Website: slack
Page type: newsletter-management
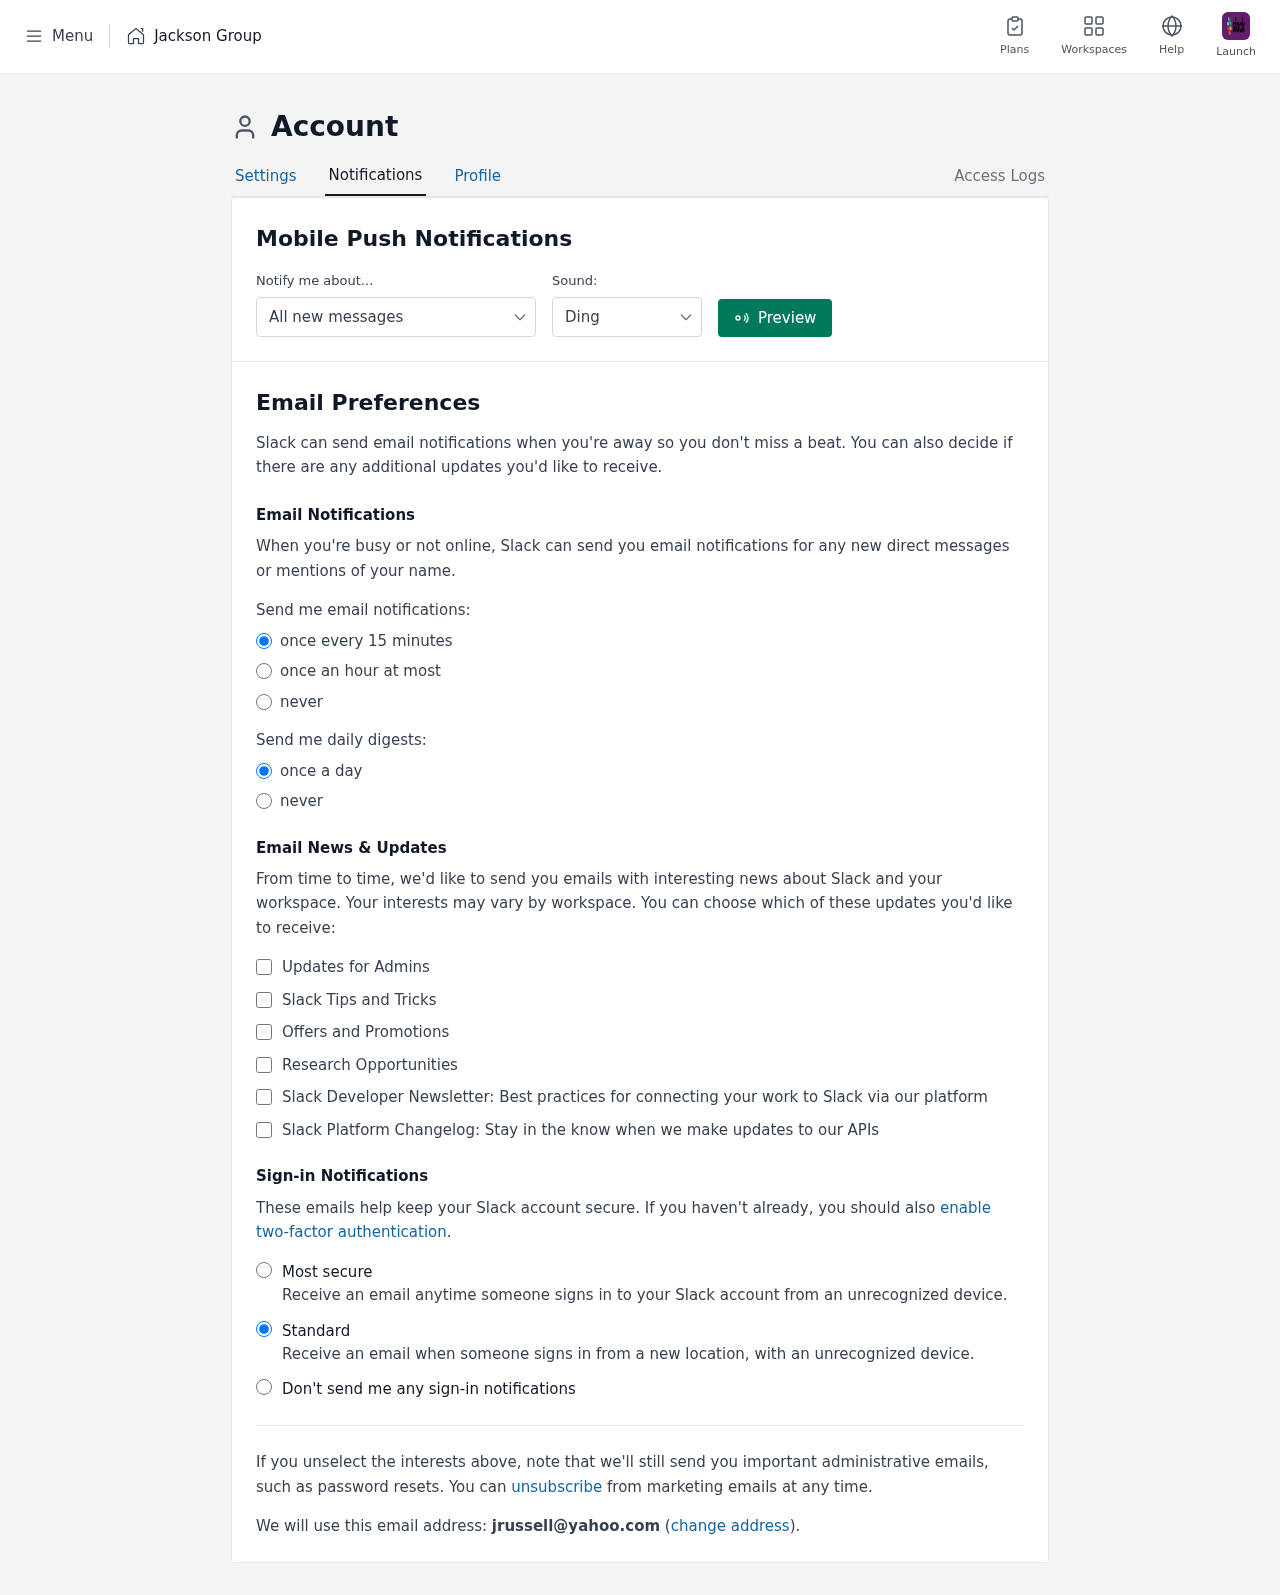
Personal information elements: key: PII_COMPANY
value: Jackson Group
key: PII_EMAIL
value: jrussell@yahoo.com